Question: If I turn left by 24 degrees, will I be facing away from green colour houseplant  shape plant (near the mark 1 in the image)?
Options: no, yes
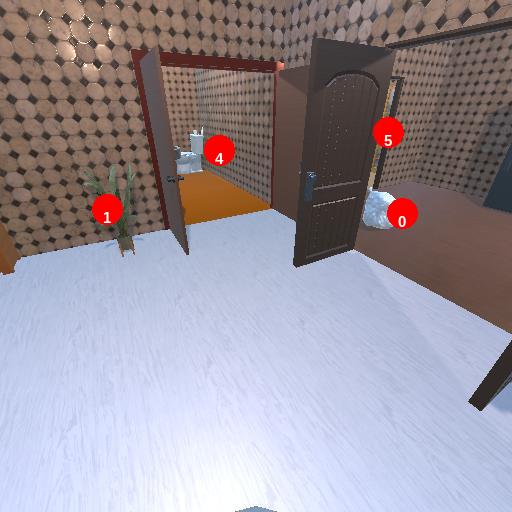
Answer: no